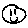
Label: smiley face